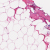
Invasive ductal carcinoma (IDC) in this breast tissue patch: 0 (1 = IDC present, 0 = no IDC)